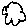
Label: cloud